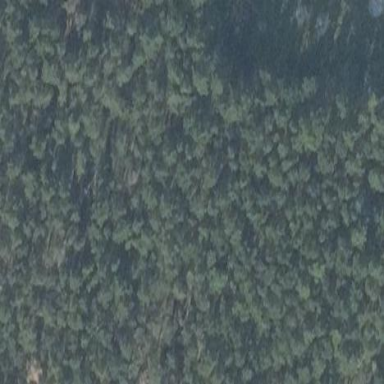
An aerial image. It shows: Mixed leaf woodland.